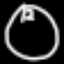
Label: clock